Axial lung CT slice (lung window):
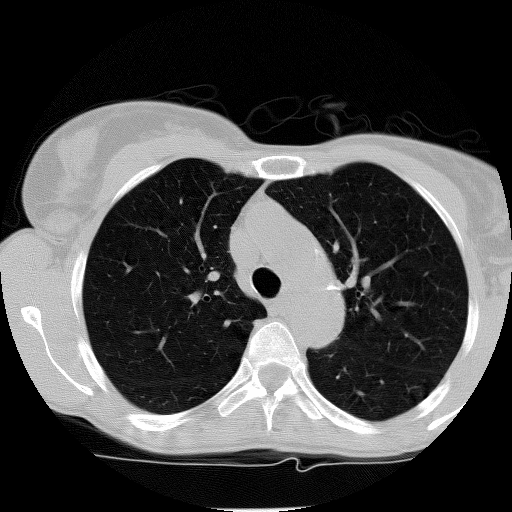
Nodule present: no